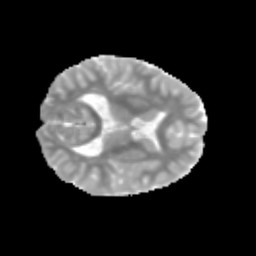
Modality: MD
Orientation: axial
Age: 11
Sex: male
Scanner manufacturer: siemens
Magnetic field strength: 3 T
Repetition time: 3.8 s
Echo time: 0.07 s